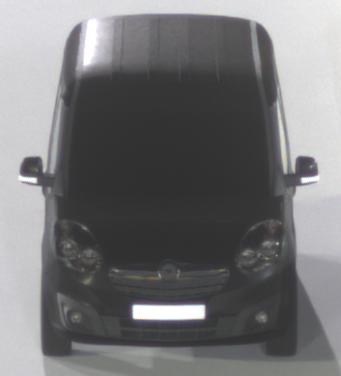
Make: Opel
Model: Combo Combi L1H1 1.4
Detailed model: Combo (D) Combi
Model produced from: 2012/01
Model produced until: 2013/11
Doors: 5
Color: black
Road condition: dry road
Daytime: night
Contrast: high contrast